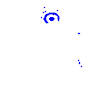
Particle: kaon